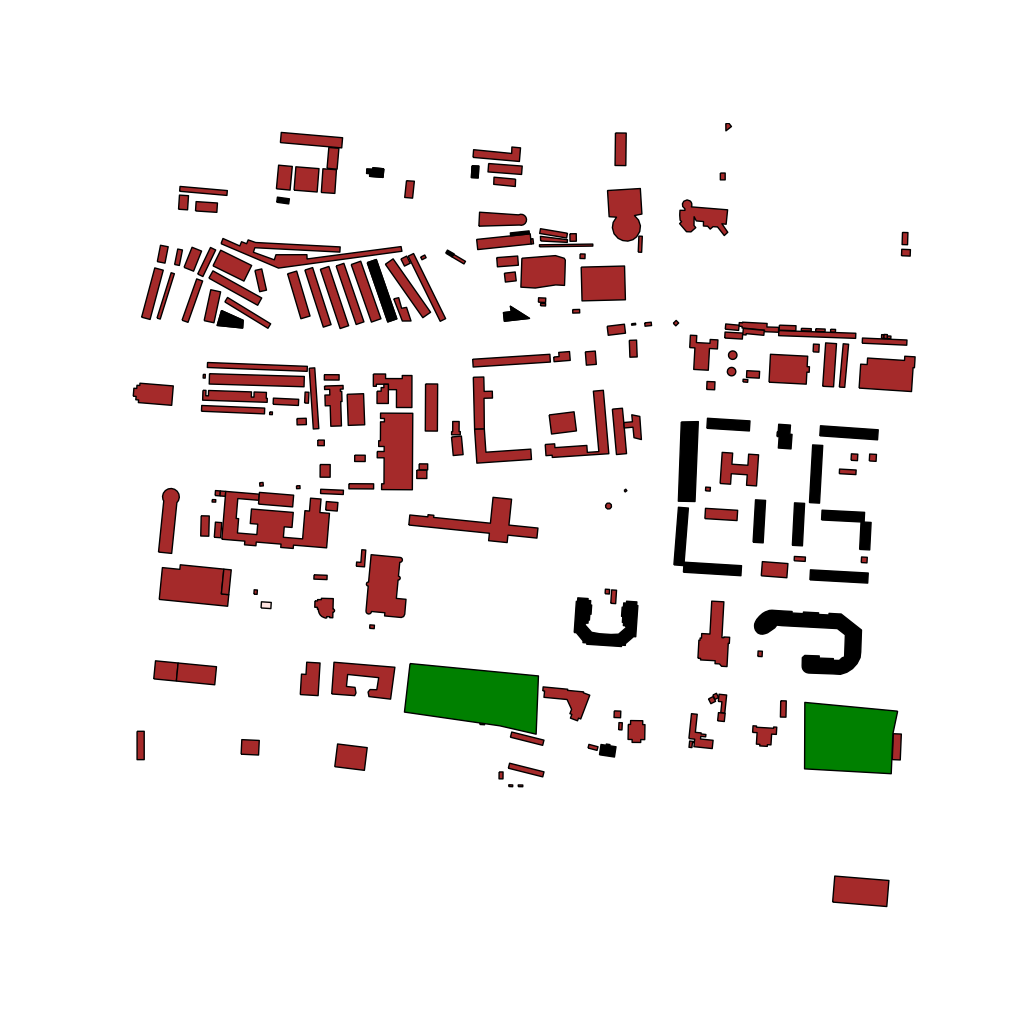
Tags: overhead vector_map, business, industrial, recreation, residential, special, modern, soviet, high_rise, individual_rise, low_rise, medium_rise, density_1, Building, Facility, Gas, Park, 1.0 km²